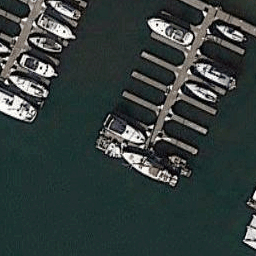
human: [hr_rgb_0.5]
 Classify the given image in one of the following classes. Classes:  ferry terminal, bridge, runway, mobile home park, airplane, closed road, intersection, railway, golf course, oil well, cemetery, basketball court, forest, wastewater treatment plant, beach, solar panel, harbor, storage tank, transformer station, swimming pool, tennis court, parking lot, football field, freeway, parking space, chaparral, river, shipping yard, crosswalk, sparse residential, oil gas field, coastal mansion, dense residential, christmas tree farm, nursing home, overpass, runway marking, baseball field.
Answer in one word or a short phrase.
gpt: harbor